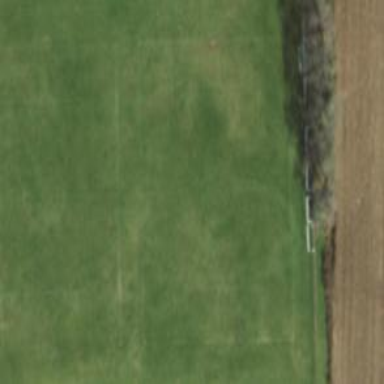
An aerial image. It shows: Soccer pitch for leisureland activities.